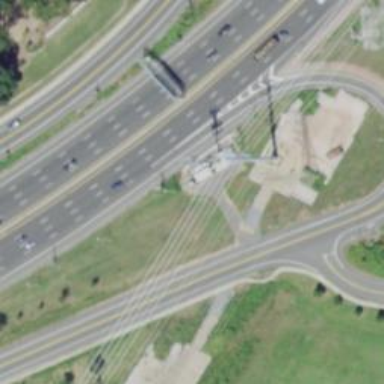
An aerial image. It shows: Junction.